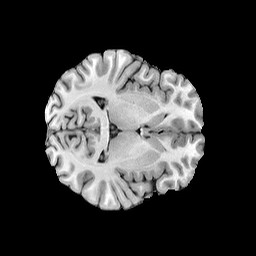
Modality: T1w
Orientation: axial